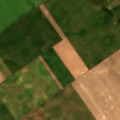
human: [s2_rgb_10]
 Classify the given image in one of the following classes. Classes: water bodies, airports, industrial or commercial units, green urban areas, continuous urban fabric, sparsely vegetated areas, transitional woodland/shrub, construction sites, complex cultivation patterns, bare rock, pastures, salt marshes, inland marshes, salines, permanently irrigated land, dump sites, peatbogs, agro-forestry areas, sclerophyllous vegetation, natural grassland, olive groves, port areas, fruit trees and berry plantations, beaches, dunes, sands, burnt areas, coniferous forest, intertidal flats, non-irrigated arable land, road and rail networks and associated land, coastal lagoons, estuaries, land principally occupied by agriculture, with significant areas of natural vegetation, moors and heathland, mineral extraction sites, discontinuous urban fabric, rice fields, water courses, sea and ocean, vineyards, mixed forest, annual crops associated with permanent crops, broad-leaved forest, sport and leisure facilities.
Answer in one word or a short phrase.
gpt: non-irrigated arable land